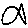
Label: fish